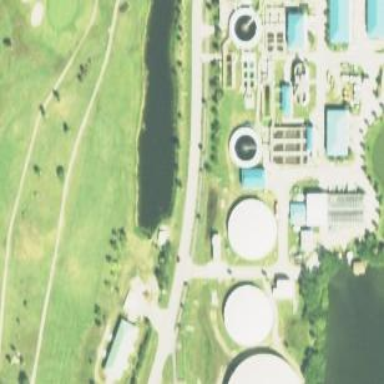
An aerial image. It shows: Wastewater plant.